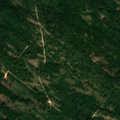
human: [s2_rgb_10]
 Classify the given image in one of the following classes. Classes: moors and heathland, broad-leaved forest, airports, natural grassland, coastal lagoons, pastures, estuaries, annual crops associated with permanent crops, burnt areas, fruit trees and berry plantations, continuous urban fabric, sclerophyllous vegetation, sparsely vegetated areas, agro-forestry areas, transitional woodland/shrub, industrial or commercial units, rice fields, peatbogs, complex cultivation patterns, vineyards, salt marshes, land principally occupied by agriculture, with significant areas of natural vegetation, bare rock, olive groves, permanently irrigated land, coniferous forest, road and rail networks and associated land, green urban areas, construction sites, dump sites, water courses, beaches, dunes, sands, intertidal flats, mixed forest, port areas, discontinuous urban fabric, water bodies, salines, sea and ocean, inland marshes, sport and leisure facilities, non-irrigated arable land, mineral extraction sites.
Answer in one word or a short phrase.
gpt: broad-leaved forest, transitional woodland/shrub